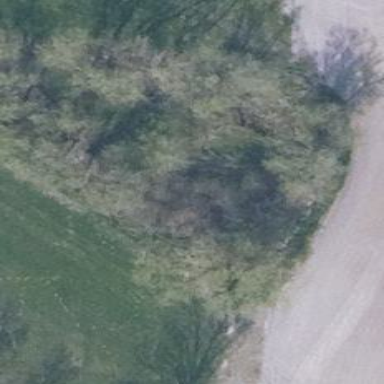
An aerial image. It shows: Patch of scrub vegetation.